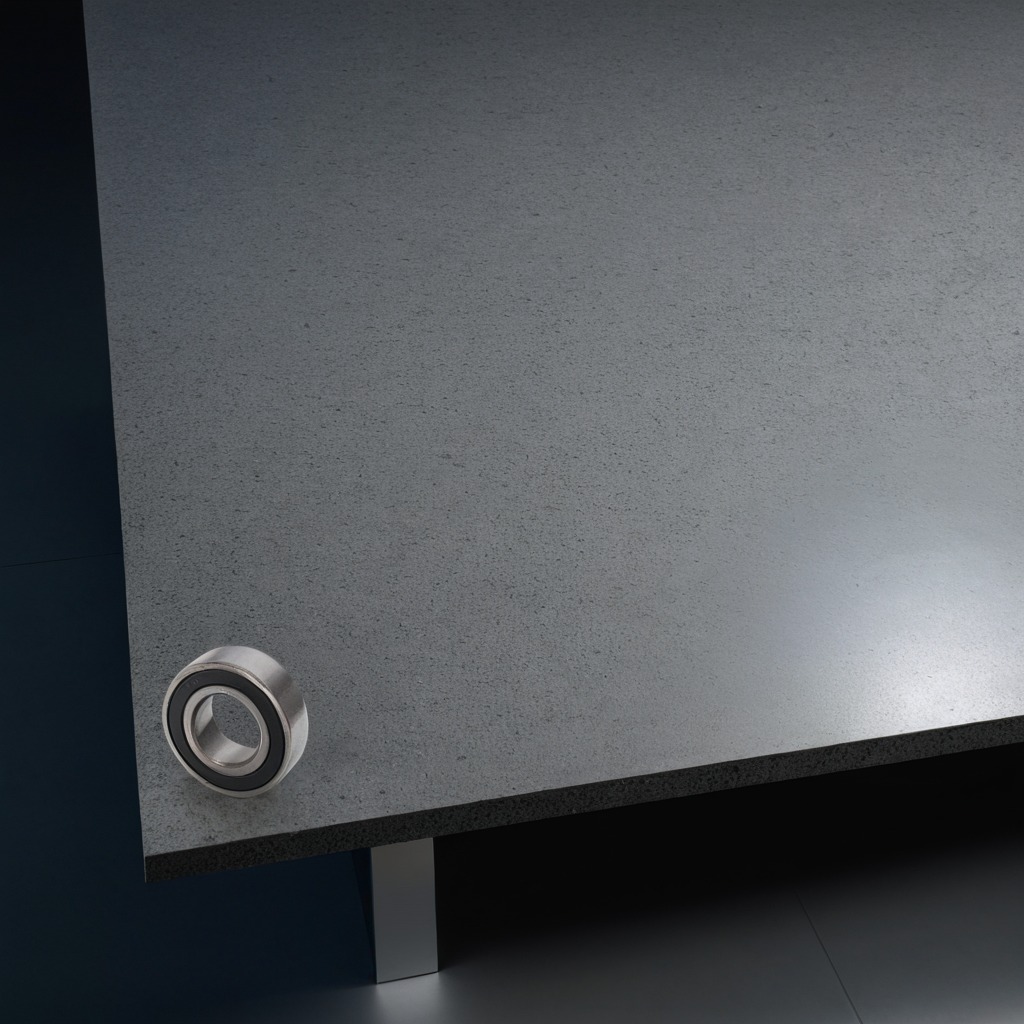
A metal ball bearing lies on the clean granite table inside a workshop at night dim ambient light soft shadows worn but